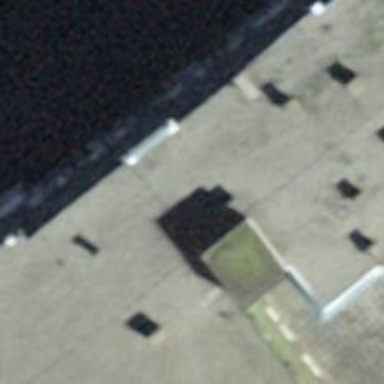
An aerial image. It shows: Building with surveillance equipment installed.